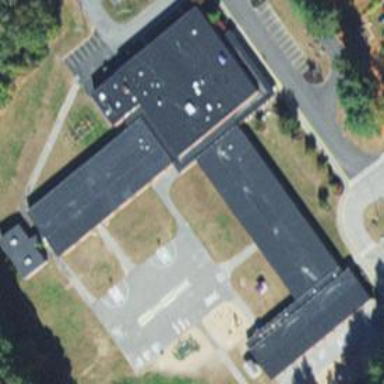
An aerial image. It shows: School building.